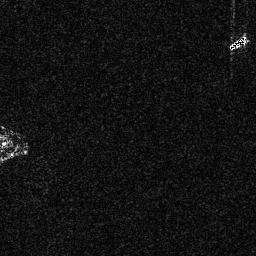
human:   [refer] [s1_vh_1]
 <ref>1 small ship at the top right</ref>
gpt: <box>[[89, 12, 96, 19, 0]]</box>